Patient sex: M
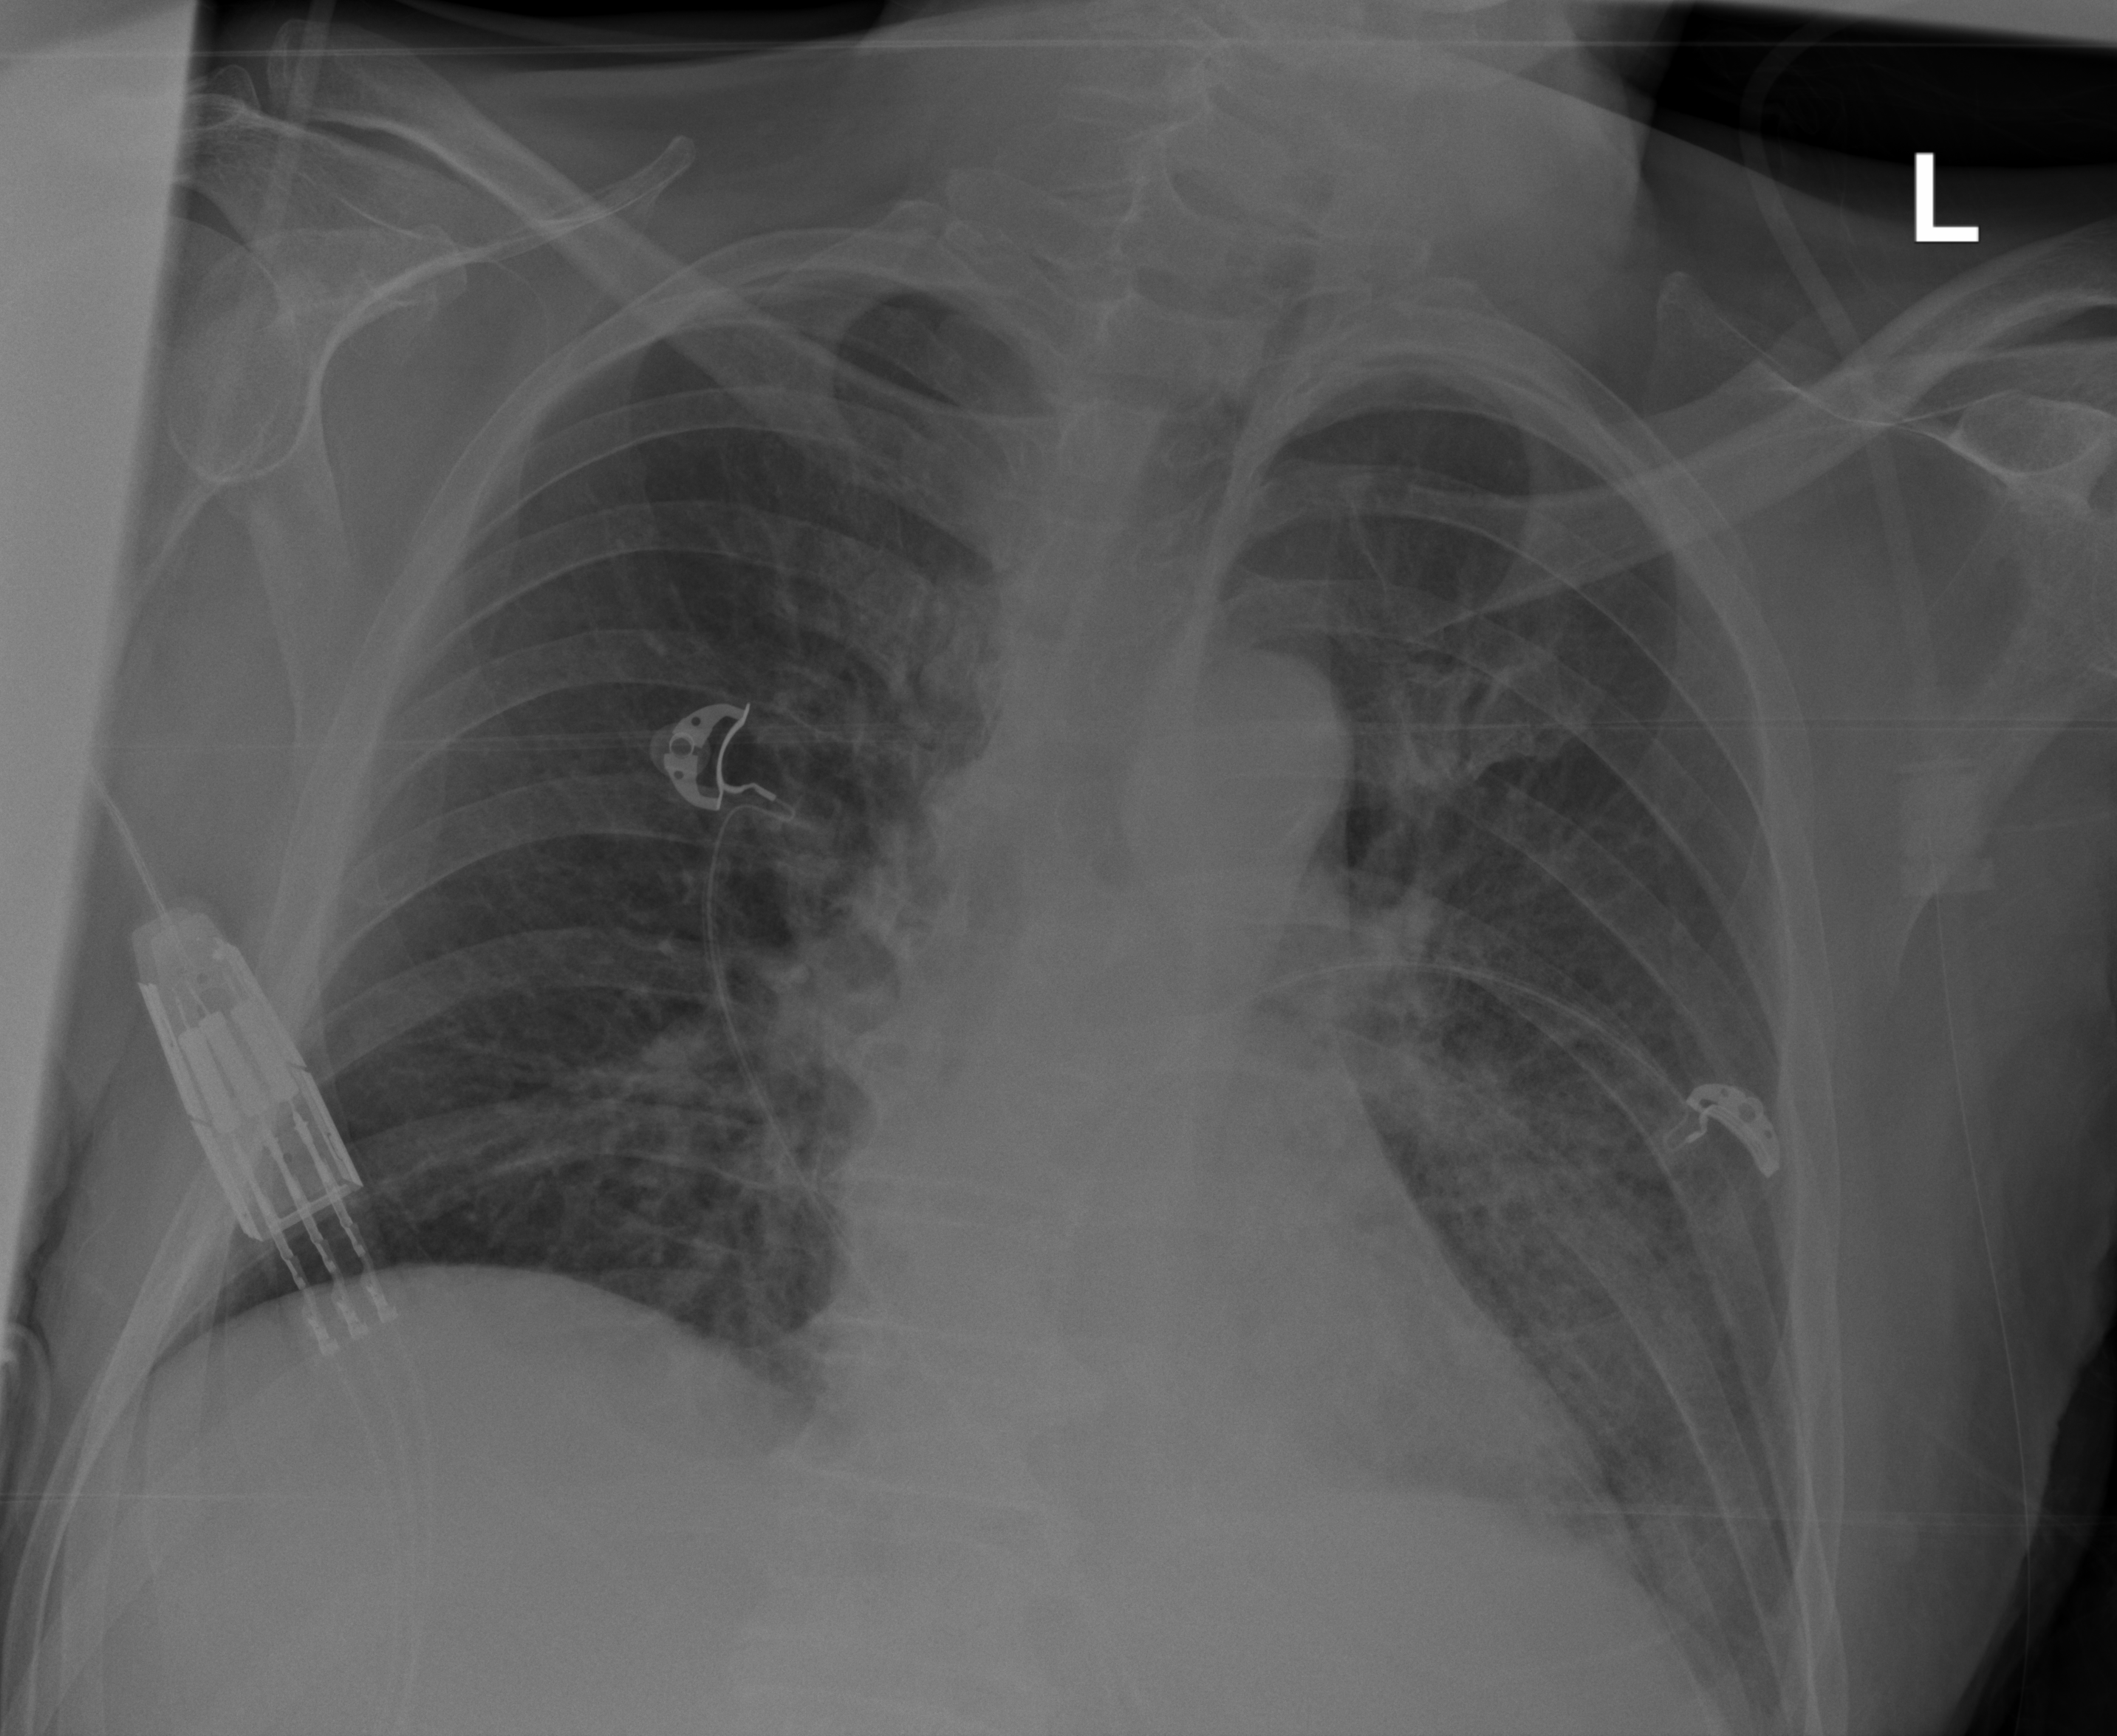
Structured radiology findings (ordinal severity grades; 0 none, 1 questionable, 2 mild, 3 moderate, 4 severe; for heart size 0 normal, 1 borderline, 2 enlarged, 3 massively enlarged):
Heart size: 0
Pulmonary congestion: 2
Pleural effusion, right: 0
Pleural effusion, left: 2
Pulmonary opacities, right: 0
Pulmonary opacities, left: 2
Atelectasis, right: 2
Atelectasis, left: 2